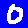
Digit: 0